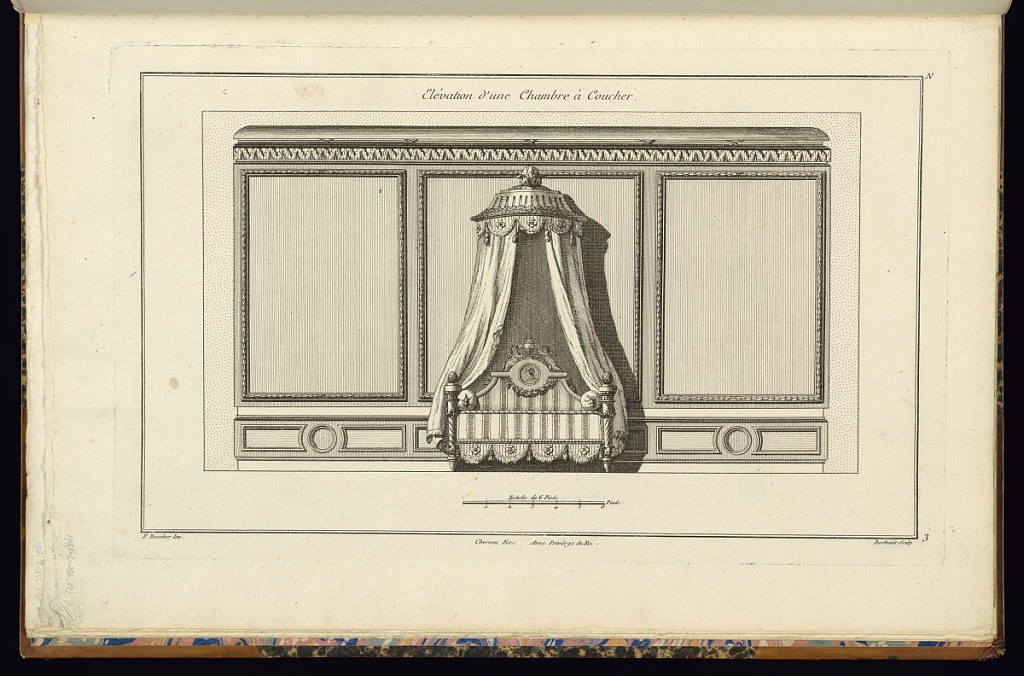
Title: Elevation d'une Chambre de Coucher
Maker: Juste-François Boucher, French, 1736 – 1782
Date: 1774
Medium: Engraving on laid paper
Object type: Print
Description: Elevation of a bedroom with a canopied bed at center decorated with rosettes, tassels, and garland. The paneling of the room is framed with ornament motifs including acanthus leaf, bound leaf, and bound reed. The plate is signed.